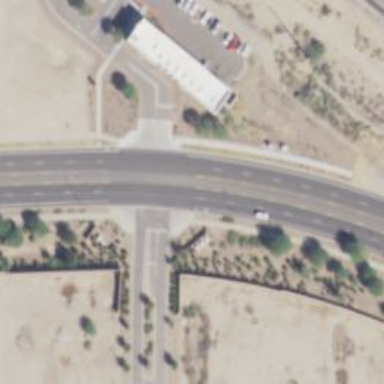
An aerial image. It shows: Unmarked road crossing.